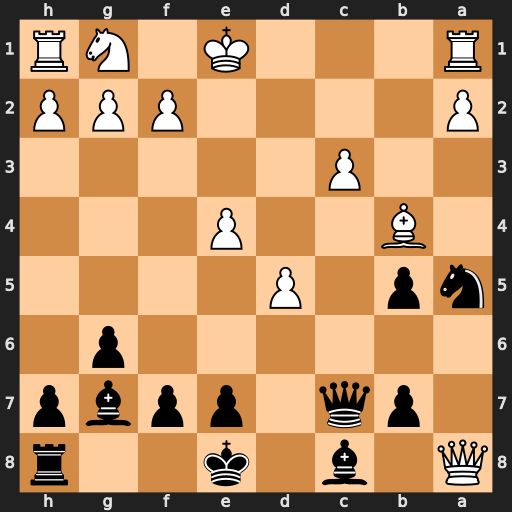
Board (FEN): Q1b1k2r/1pq1ppbp/6p1/np1P4/1B2P3/2P5/P4PPP/R3K1NR
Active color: b
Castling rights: KQk
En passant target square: -
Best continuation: Bxc3+ Bxc3 Qxc3+